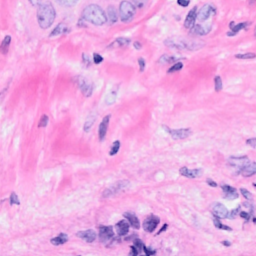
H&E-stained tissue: Breast